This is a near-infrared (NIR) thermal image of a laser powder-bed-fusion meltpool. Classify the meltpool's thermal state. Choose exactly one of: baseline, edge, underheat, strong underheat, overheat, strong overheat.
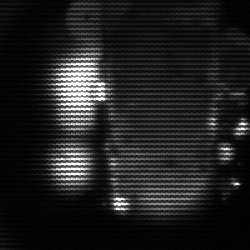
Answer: strong underheat